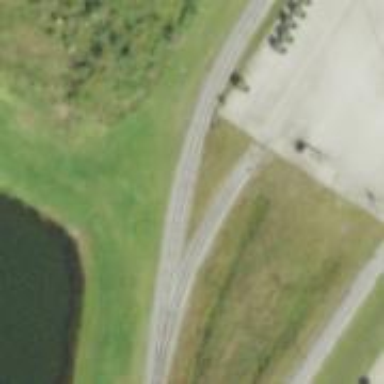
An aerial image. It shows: Military freight railway spur.